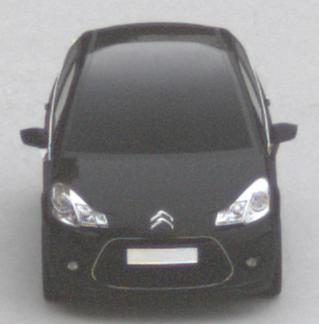
Make: Citroen
Model: C3 1.1
Detailed model: C3 (II)
Model produced from: 2010/01
Model produced until: 2012/03
Doors: 5
Color: black
Road condition: dry road
Daytime: morning or afternoon
Contrast: low contrast